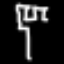
Label: fork